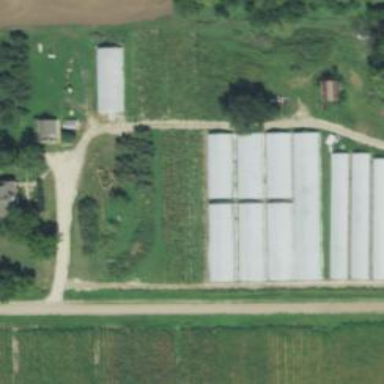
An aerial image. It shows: Greenhouse used for horticulture.